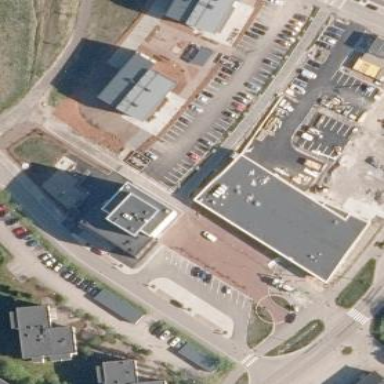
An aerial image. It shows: Retail building housing supermarket.